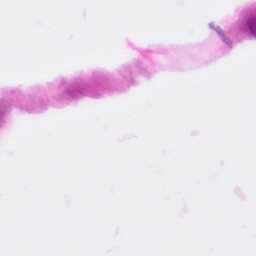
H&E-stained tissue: Pancreatic